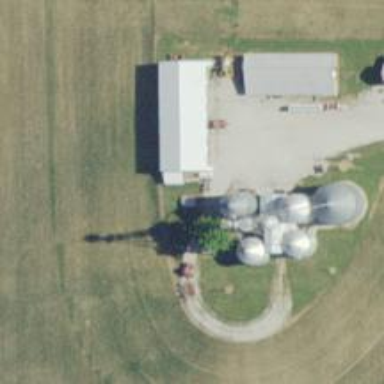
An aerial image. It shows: Silo.